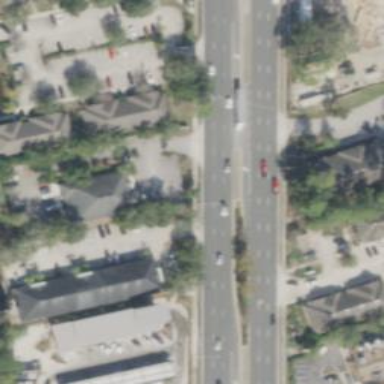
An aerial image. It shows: Secondary link road.